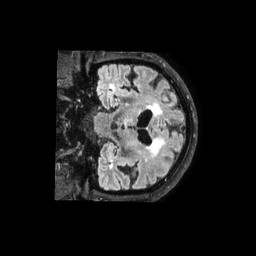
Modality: FLAIR
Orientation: coronal
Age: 65
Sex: male
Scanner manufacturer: philips
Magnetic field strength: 3 T
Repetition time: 4.8 s
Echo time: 0.34 s